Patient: sex F, age 19
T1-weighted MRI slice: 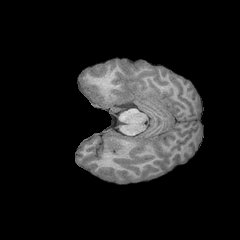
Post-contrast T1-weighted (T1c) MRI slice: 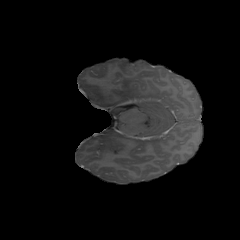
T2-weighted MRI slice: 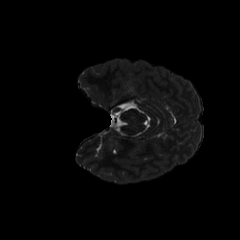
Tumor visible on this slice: no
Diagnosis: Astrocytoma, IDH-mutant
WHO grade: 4